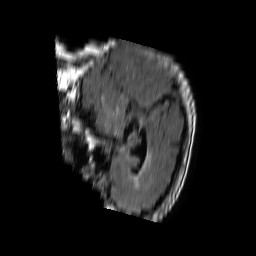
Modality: FLAIR
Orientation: sagittal
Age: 64
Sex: female
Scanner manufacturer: philips
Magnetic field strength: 1.5 T
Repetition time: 6 s
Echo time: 0.12 s